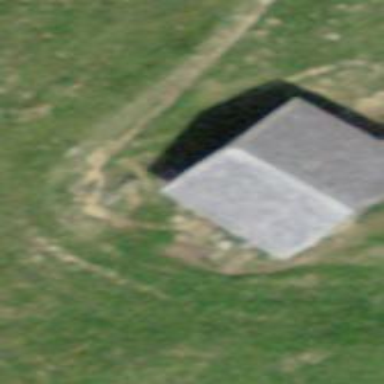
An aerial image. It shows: Farm auxiliary building.